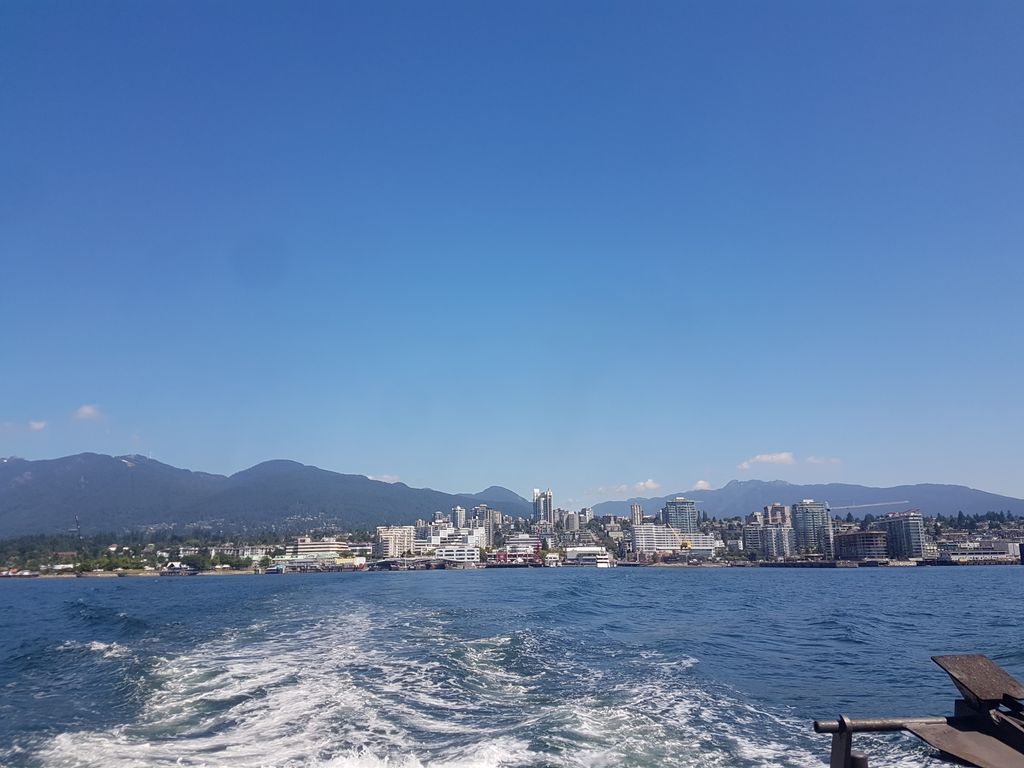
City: vancouver